Field crop: maize
Growth stage: 2
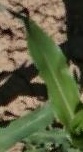
Species: maize